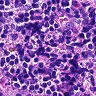
Metastatic tissue present: no